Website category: auto
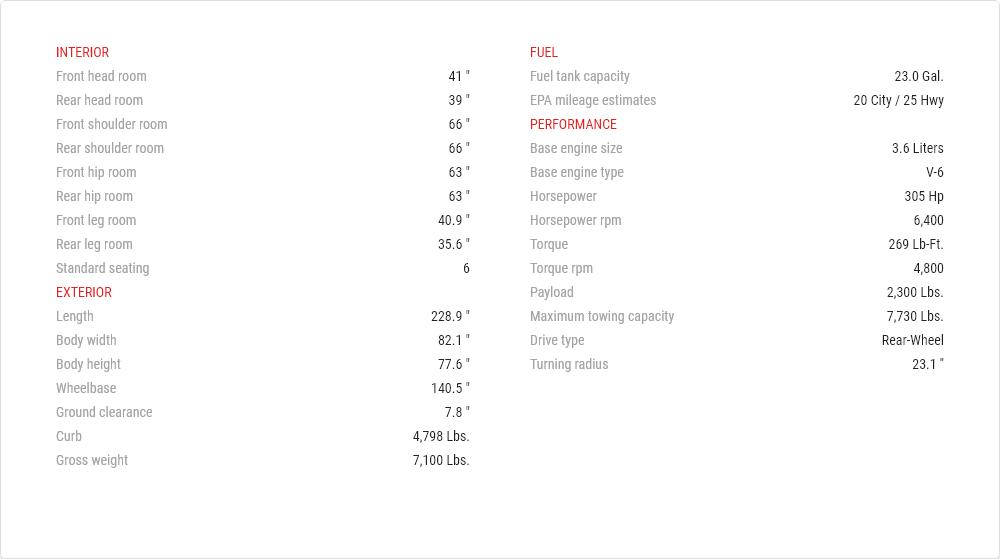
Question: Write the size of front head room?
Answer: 41 "

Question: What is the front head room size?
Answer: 41 "

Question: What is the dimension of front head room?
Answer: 41 "

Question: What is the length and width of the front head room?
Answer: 41 "

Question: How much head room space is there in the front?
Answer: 41 "

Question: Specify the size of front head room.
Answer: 41 "

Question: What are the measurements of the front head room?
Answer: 41 "

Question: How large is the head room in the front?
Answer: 41 "

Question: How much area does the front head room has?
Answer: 41 "

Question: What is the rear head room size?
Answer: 39 "

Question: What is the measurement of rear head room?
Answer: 39 "

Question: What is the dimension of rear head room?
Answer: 39 "

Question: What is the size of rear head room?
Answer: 39 "

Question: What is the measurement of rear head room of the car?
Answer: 39 "

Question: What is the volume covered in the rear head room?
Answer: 39 "

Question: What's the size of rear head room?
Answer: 39 "

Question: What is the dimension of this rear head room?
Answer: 39 "

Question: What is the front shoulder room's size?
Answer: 66 "

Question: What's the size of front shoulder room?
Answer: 66 "

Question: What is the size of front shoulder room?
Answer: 66 "

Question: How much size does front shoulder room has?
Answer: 66 "

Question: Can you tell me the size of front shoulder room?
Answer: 66 "

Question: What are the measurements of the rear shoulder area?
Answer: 66 "

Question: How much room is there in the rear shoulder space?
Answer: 66 "

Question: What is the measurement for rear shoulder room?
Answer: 66 "

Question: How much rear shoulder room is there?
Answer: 66 "

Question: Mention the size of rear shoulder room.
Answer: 66 "

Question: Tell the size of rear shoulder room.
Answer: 66 "

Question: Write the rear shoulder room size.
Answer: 66 "

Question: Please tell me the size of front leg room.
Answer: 40.9 "

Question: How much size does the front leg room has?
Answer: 40.9 "

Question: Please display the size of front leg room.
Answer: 40.9 "

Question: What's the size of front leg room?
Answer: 40.9 "

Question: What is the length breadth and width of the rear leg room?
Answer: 35.6 "

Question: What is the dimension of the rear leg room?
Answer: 35.6 "

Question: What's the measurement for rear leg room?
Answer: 35.6 "

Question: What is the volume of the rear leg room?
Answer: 35.6 "

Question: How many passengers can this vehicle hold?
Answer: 6

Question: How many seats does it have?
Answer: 6

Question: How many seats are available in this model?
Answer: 6

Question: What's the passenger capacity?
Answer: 6

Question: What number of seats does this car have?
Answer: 6

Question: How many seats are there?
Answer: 6

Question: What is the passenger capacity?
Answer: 6

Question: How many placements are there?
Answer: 6

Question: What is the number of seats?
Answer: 6

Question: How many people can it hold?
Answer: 6

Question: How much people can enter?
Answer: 6

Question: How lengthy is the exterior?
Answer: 228.9 "

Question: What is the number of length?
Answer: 228.9 "

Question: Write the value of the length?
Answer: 228.9 "

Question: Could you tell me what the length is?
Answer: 228.9 "

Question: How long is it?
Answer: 228.9 "

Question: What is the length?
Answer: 228.9 "

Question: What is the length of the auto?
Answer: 228.9 "

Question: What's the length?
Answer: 228.9 "

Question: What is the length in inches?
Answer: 228.9 "

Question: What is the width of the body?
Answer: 82.1 "

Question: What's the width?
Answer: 82.1 "

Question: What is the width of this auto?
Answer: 82.1 "

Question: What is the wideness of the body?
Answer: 82.1 "

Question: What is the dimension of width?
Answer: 82.1 "

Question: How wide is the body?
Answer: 82.1 "

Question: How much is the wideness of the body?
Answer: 82.1 "